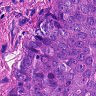
Metastatic tissue present: yes